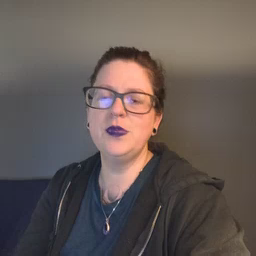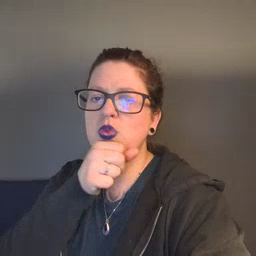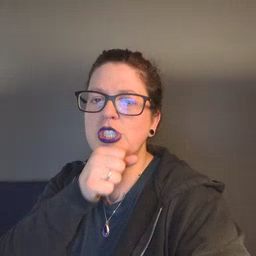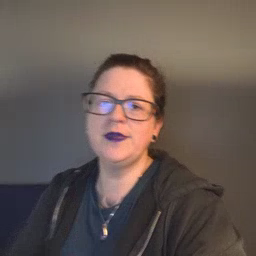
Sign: orange